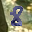
Label: 8